Interaction volume radius: 5 \u00c5
Interaction volume height: 25 \u00c5
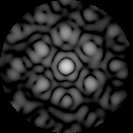
Disorder parameter: 0.5334